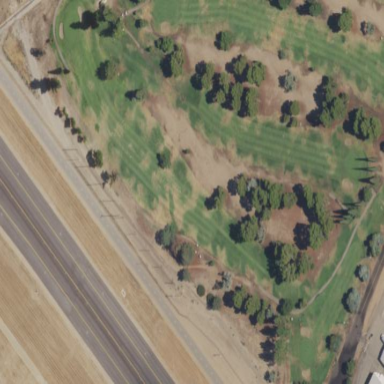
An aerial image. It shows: Scenic golf fairway.